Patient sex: F
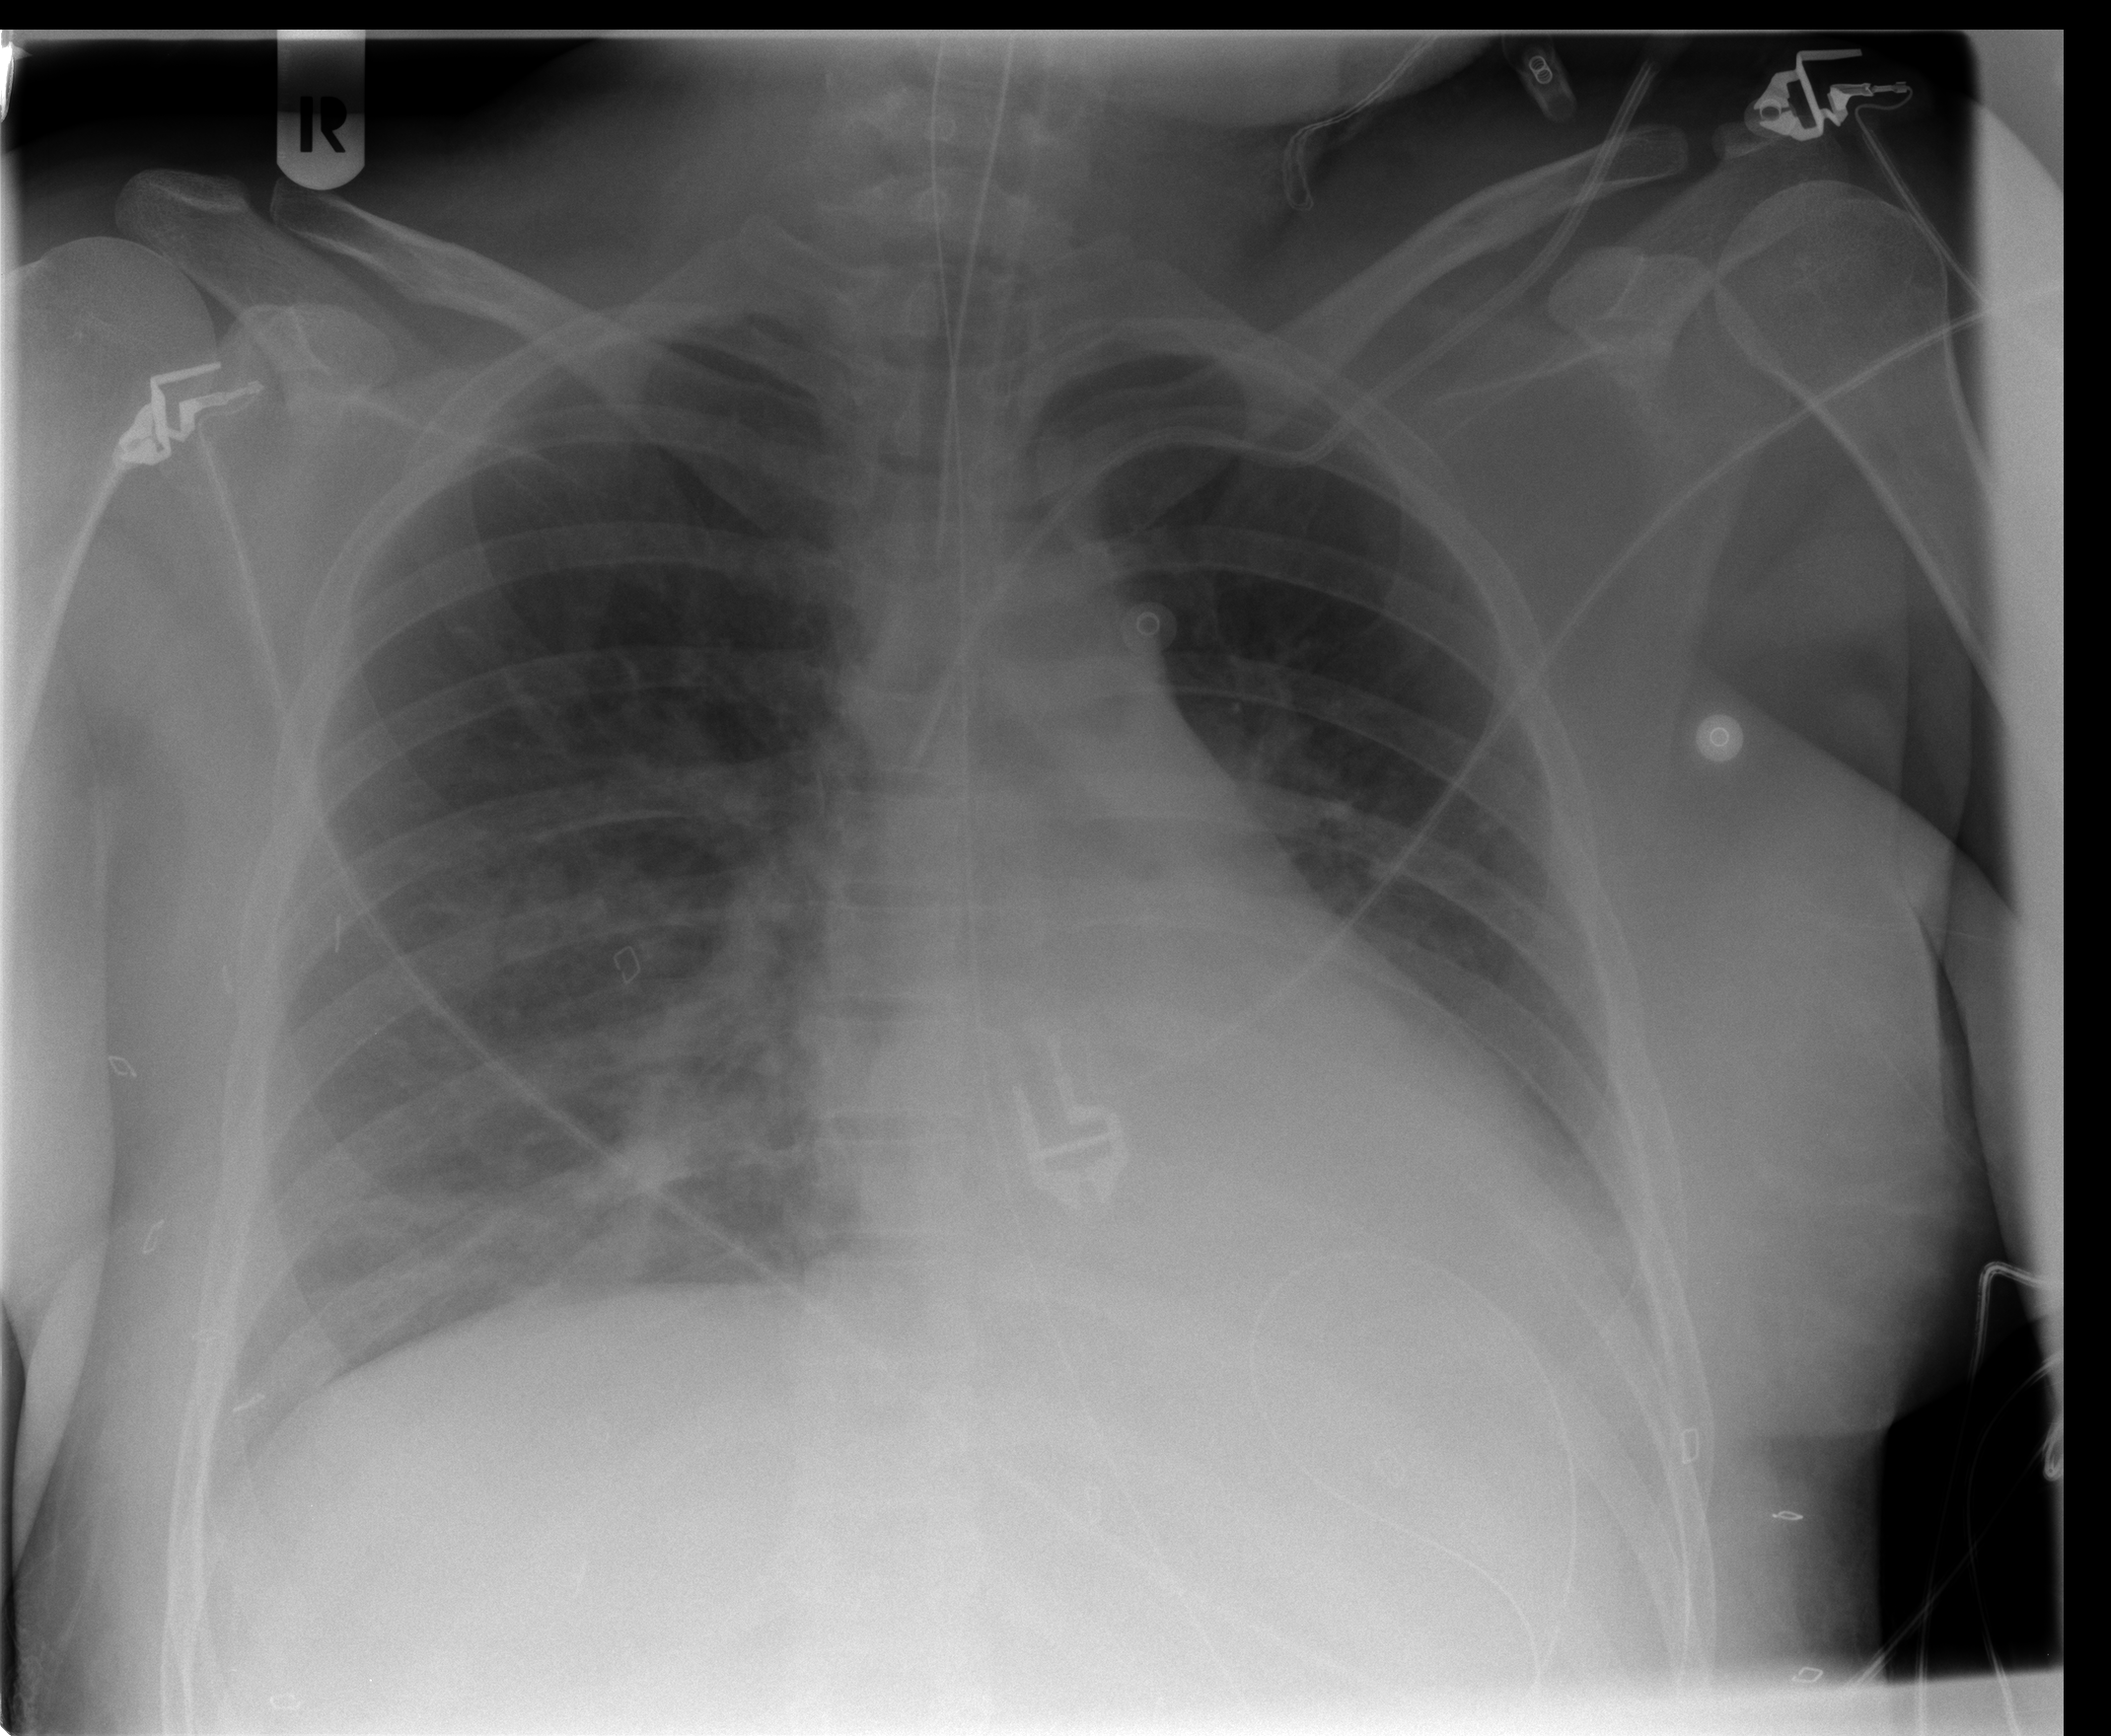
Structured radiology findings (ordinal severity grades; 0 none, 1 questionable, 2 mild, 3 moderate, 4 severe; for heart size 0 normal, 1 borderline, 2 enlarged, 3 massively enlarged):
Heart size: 0
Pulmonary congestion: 1
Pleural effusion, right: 2
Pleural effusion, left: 2
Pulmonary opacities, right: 1
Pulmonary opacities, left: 0
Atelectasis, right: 0
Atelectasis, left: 0